The trace is the raw vibration amplitude of a rotating bearing as a function of time. Determine the bearing's health state. Answer with exactly one of: normal, inner_race, outer_race, ball.
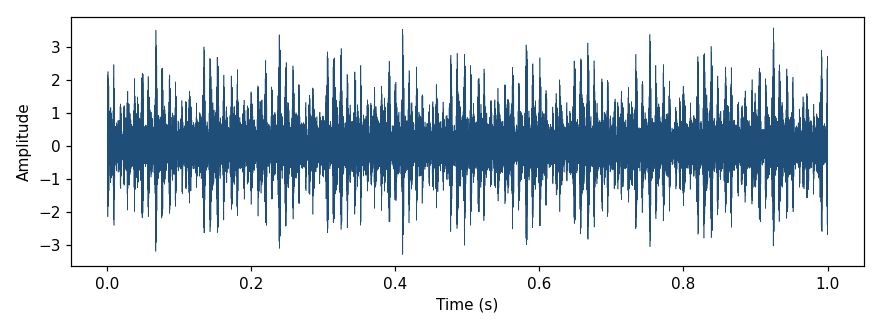
Answer: outer_race